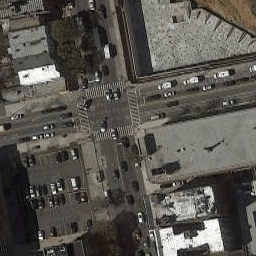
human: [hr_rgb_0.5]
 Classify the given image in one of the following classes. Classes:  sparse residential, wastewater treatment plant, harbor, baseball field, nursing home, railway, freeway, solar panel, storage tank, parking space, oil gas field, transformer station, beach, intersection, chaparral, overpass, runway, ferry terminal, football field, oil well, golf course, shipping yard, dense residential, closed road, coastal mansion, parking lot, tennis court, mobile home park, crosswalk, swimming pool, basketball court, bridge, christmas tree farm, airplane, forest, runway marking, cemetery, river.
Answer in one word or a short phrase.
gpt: intersection